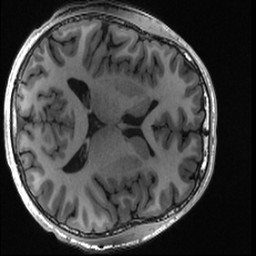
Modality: T1w
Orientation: axial
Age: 23
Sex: male